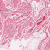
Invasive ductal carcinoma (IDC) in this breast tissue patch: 0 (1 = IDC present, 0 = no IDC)